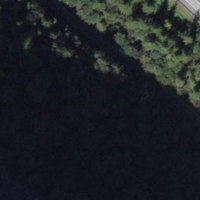
EUNIS habitat code: 57
Species observed at this site:
Lamium galeobdolon
Filipendula ulmaria